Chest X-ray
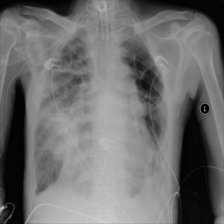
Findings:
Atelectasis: negative
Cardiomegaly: negative
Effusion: negative
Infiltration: negative
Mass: negative
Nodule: negative
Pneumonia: negative
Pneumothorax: negative
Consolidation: negative
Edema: negative
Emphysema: negative
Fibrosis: positive
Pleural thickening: negative
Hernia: negative